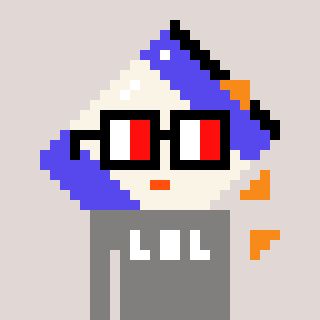
a pixel art character with square glasses with black frames and red eyes, a chips-shaped head and a bluegrey-colored body on a warm background